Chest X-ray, PA view. Patient: 55 years old, sex M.
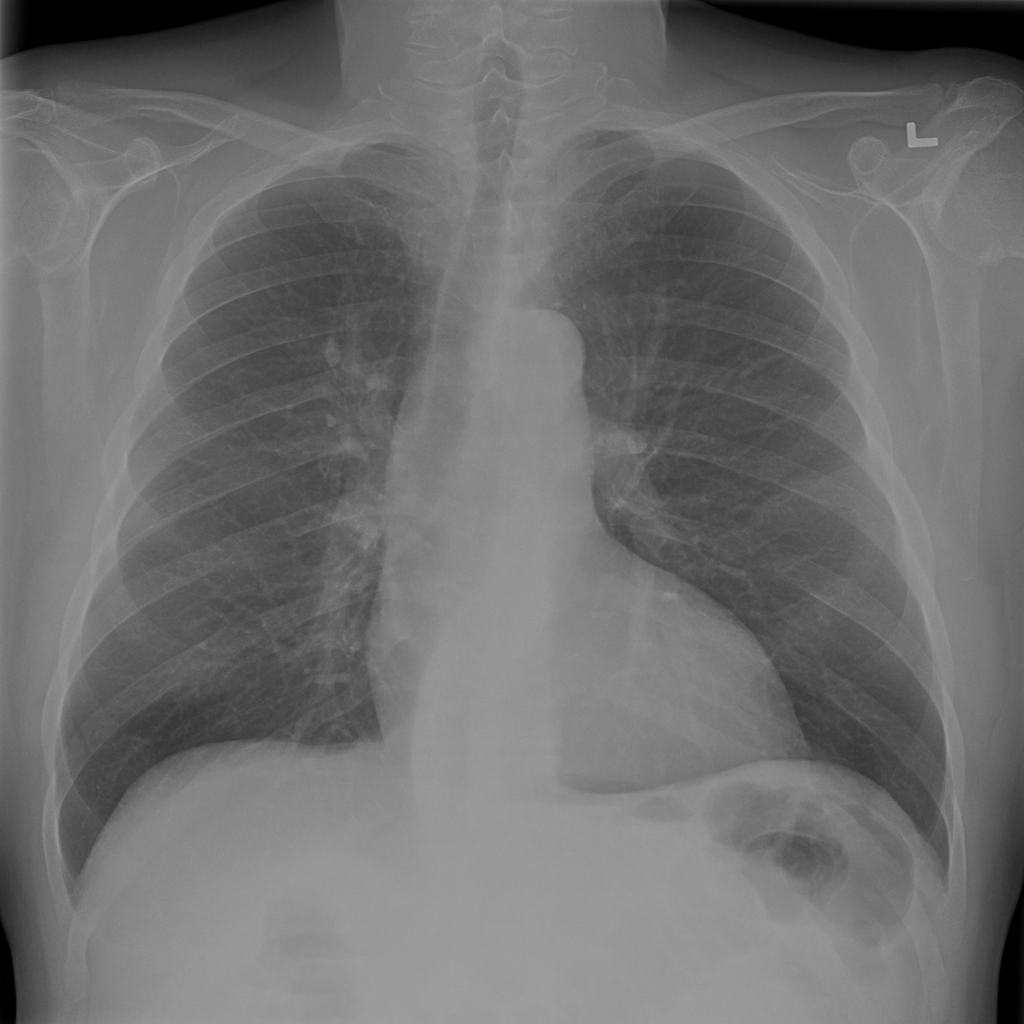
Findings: No Finding